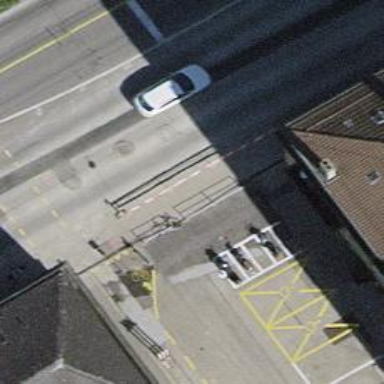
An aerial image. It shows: Fixed cycle barrier. It is single barrier installation.